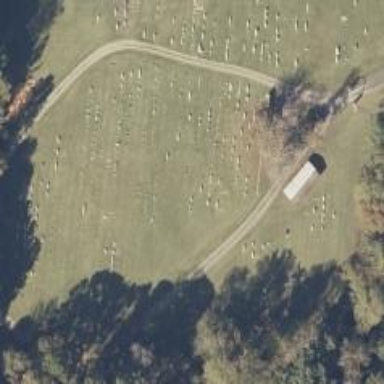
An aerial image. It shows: Cemetery.